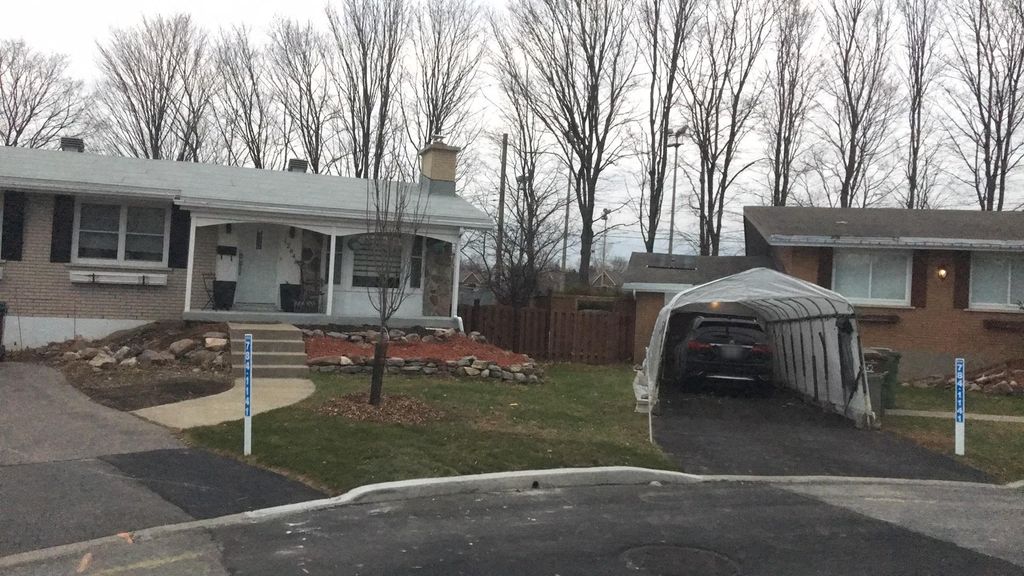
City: montreal